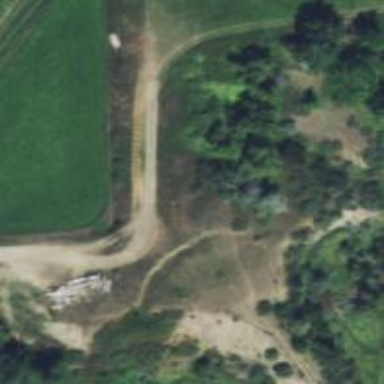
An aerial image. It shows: Track with grade1 tracktype.